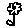
Label: flower